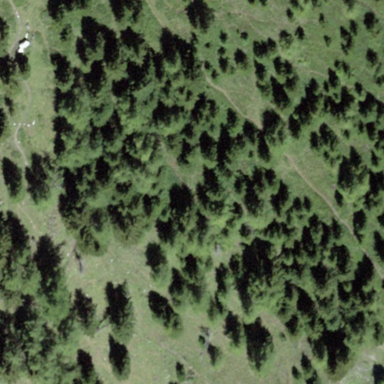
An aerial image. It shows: Forest area.